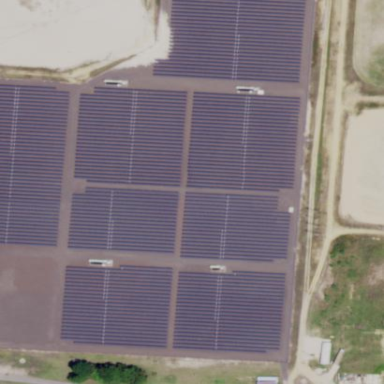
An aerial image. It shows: Solar power plant utilizing photovoltaic technology.